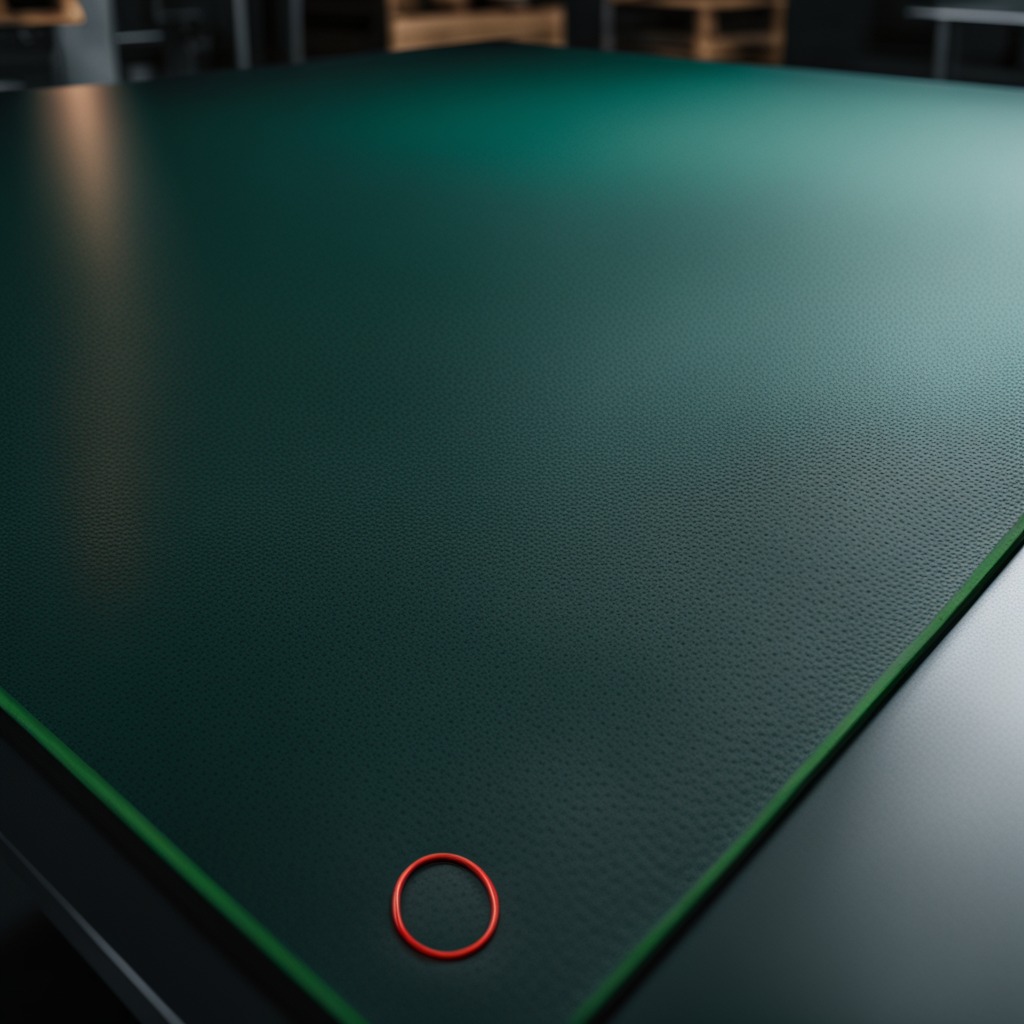
A rubber O-ring lies on the green rubber mat inside a workshop at night.